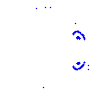
Particle: proton